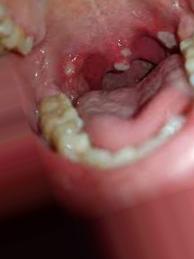
Condition: Mouth Ulcer